Question: I am constantly getting warnings about partial argument matches at times when it doesn't seem appropriate. For instance, the below code when there are NO arguments:
'''
require(tidyverse)
#> Loading required package: tidyverse
x <- structure(list(unitid = 100654, year = 2006, state_of_residence_when_student_was_first_admitted = "Alabama",
state_of_residence_original_line_number_on_survey_form = "Alabama",
first_time_degree_certificate_seeking_undergraduate_students = 651,
first_time_degree_certificate_seeking_undergraduate_students_who_graduated_from_high_school_in_the_past_12_months = 602), class = c("tbl_df",
"tbl", "data.frame"), row.names = c(NA, -1L))
x
#> # A tibble: 1 x 6
#> unitid year state_of_reside... state_of_reside... first_time_degr...
#> <dbl> <dbl> <chr> <chr> <dbl>
#> 1 100654 2006 Alabama Alabama 651
#> # ... with 1 more variable:
#> # first_time_degree_certificate_seeking_undergraduate_students_who_graduated_from_high_school_in_the_past_12_months <dbl>
'''
<URL>
The warning that I get is:
'''
Warning messages:
1: In seq.default(along = x) :
partial argument match of 'along' to 'along.with'
2: In seq.default(along = x) :
partial argument match of 'along' to 'along.with'
'''

And I get this all the time for various different code. Does this happen to others? Is it a known issue with tidyverse (my searches yielded nothing). Or have I screwed something up in my settings that is causing this?
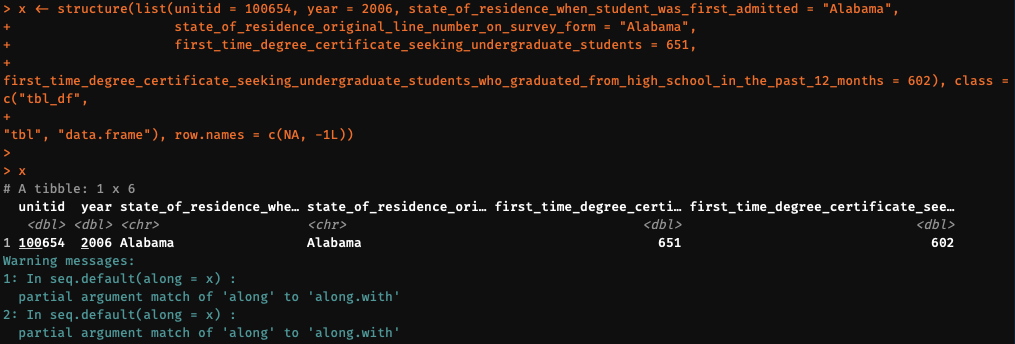
Answer: Jenny Bryan solved this for me. It is a bug in R 3.5.1 which has been fixed, but the version with that fix has not been released yet.
See bug report here:
<URL>